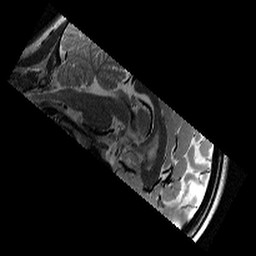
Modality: T2w
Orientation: sagittal
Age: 10
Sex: female
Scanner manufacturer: siemens
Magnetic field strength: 3 T
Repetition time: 9.23 s
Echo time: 0.067 s